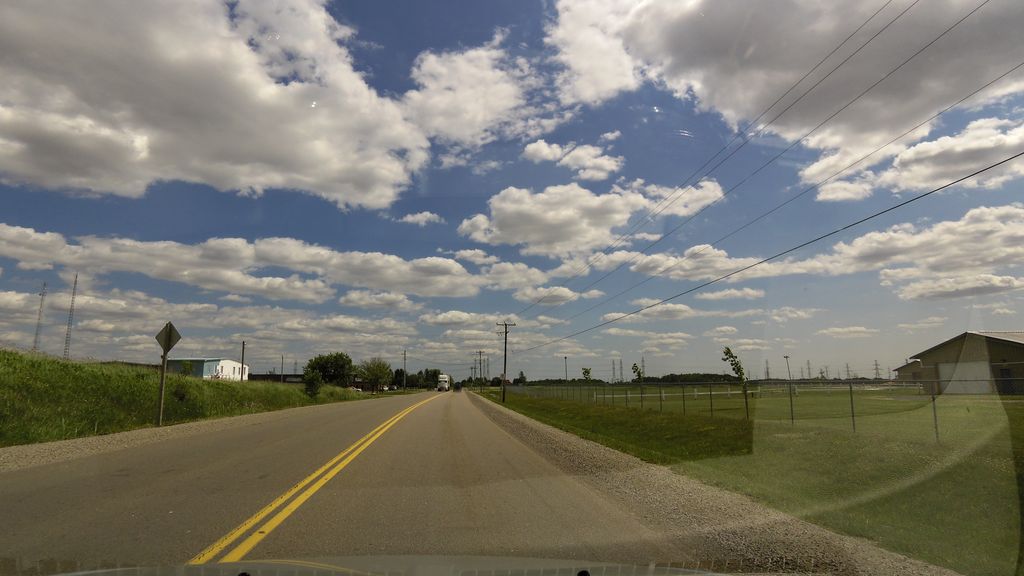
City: hamilton